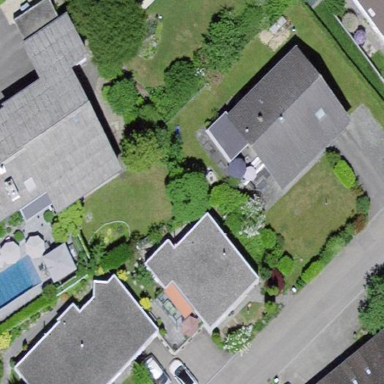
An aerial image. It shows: Detached building with gabled roof.